Field crop: tomato
Growth stage: 1
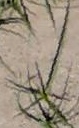
Species: cyperus